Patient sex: M
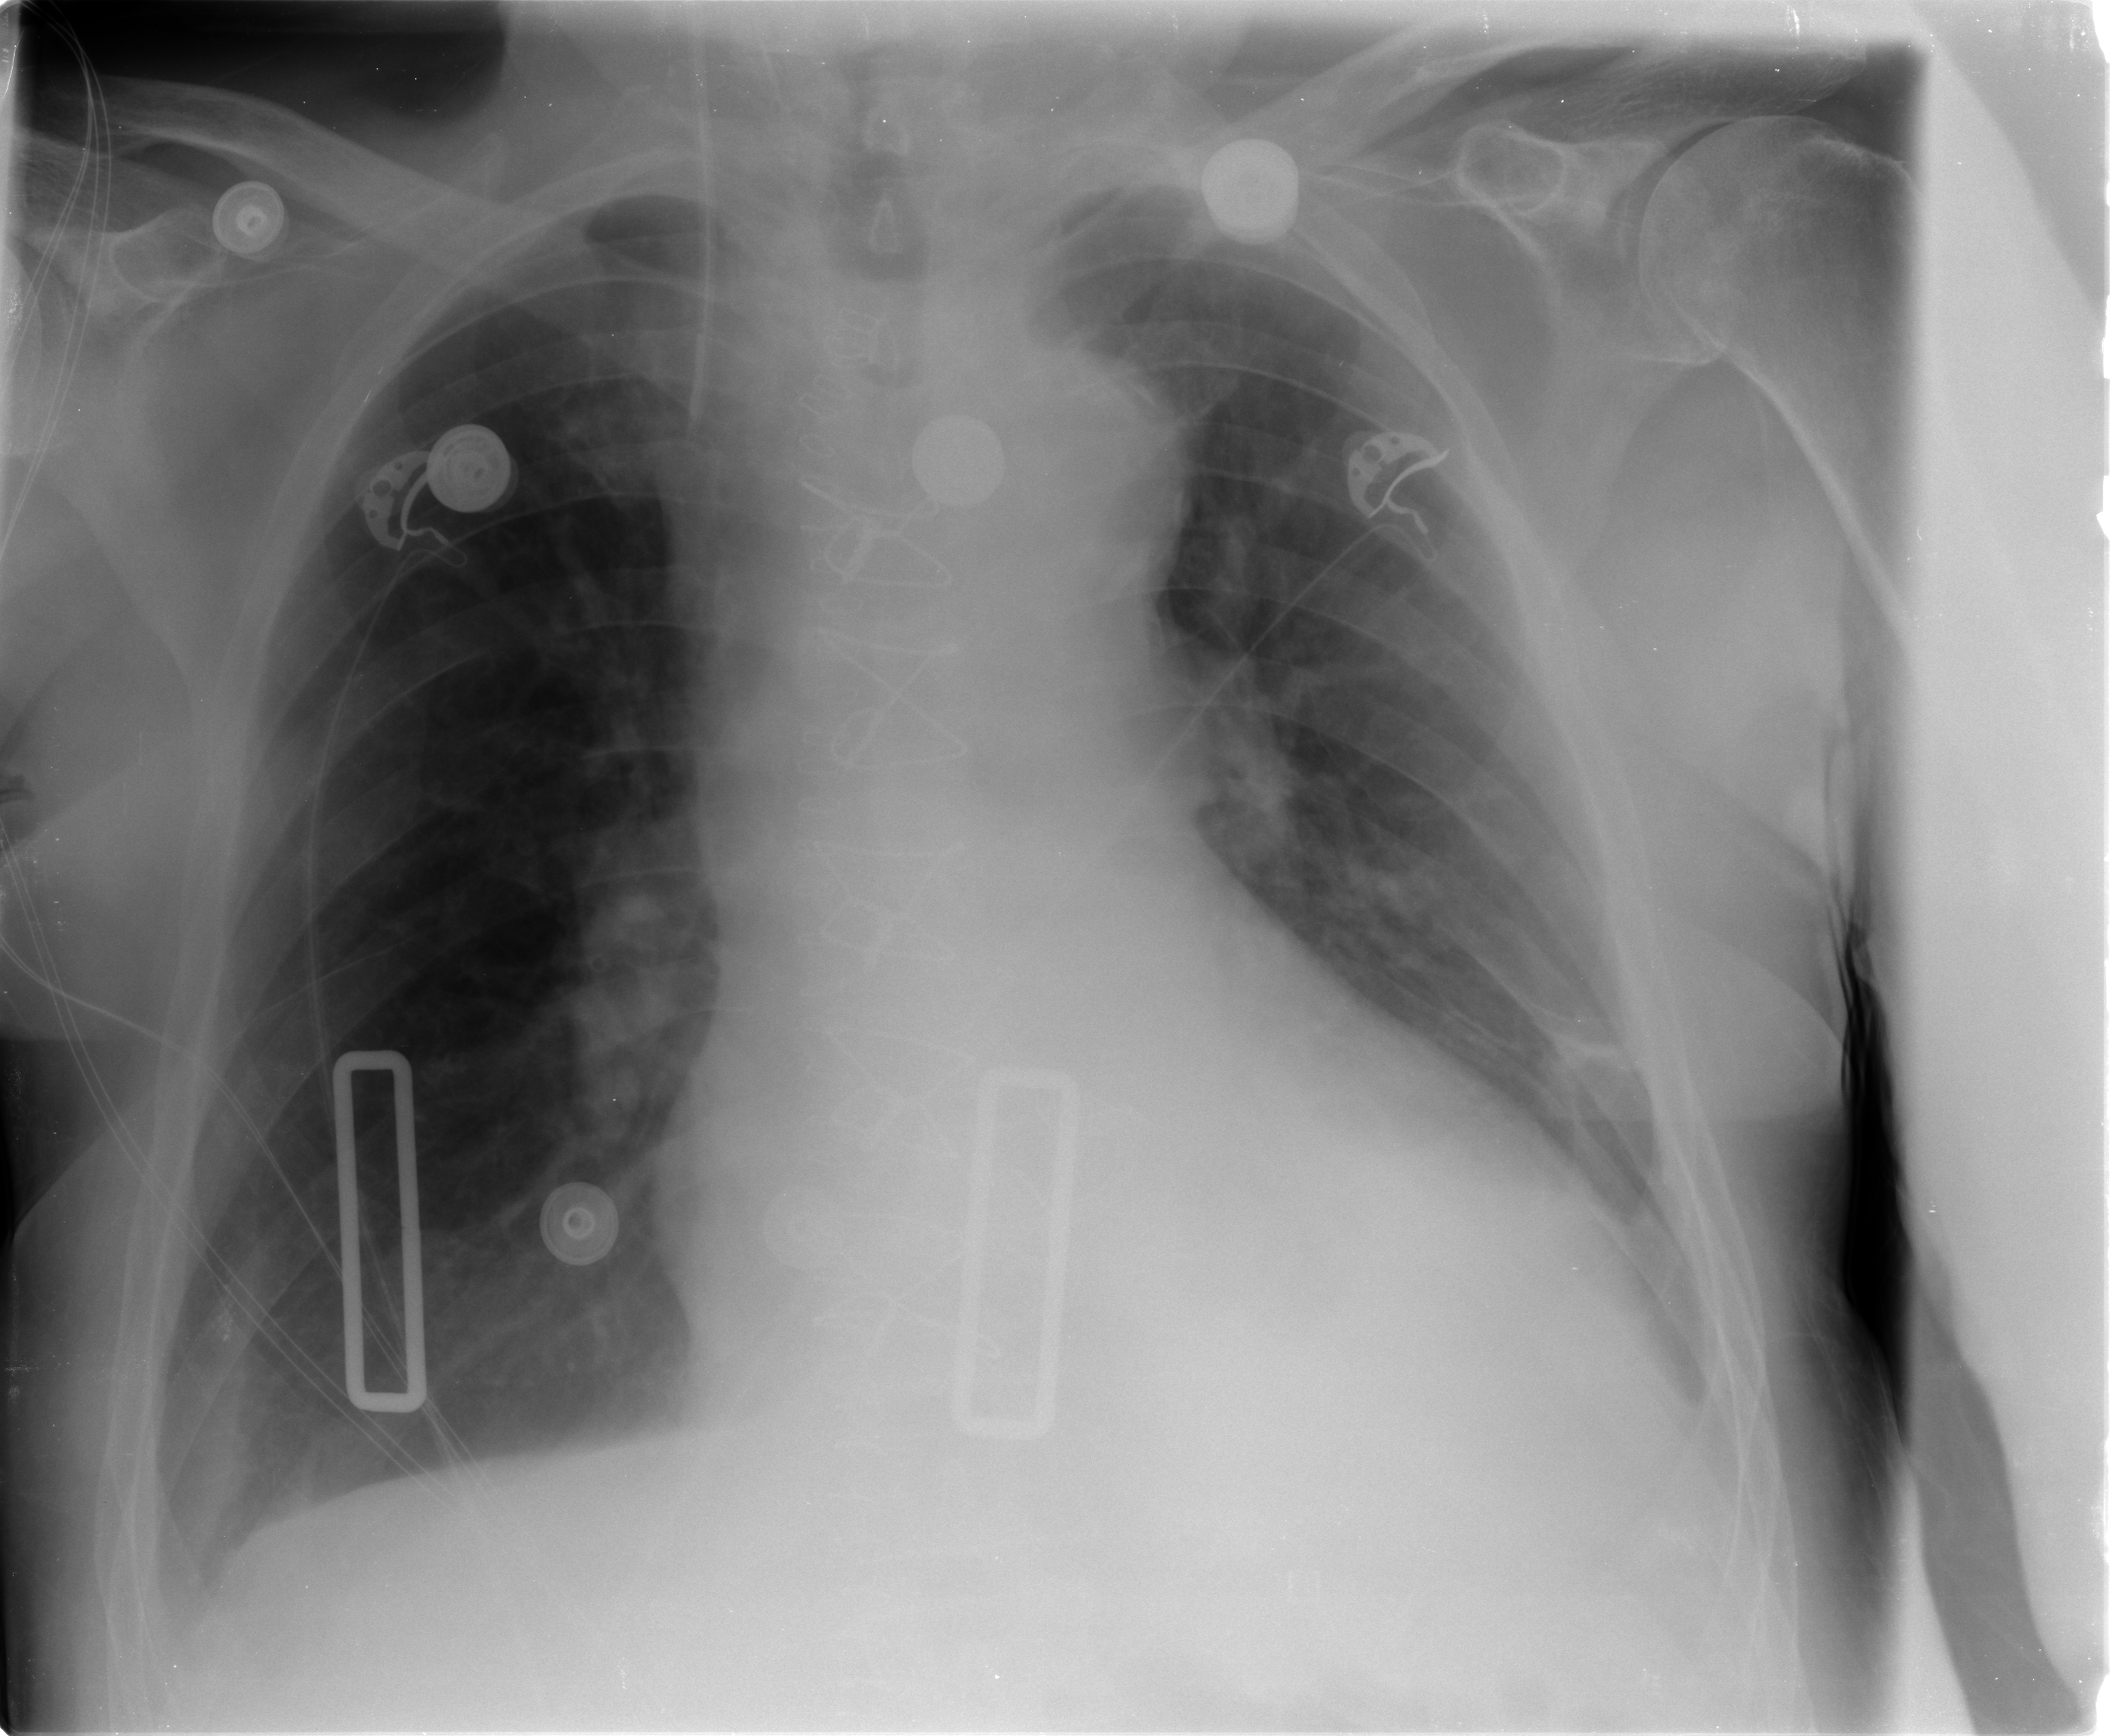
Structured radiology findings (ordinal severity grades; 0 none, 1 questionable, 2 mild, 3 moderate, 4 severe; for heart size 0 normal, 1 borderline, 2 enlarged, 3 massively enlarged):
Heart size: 2
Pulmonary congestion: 1
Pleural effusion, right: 1
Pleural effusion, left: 2
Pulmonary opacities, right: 0
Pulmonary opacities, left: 1
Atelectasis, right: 0
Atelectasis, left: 2